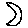
Label: moon